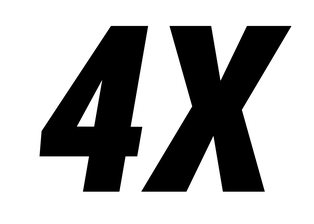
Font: Roboto-Italic_Condensed_Black_Italic